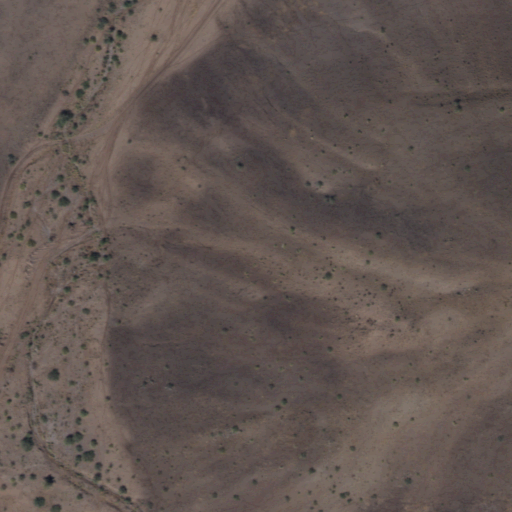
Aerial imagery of valley in Arizona named Starvation Canyon containing only shrub